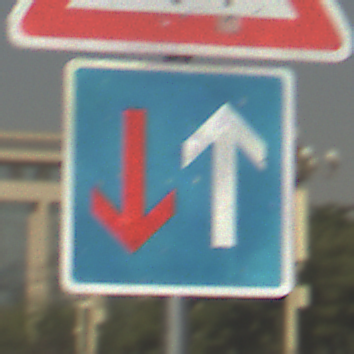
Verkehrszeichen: VorrangVorGegenverkehr
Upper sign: KinderLinks
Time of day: MorningAfternoon
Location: Outdoor (Suburban)
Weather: Clear
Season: NotSpecified
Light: Natural